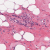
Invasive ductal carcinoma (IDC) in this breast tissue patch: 0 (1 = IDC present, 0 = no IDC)